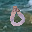
Label: 0